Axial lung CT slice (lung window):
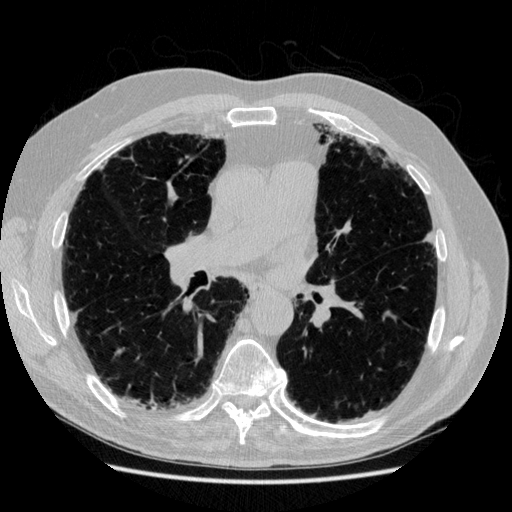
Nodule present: no